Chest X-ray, PA view. Patient: 62 years old, sex M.
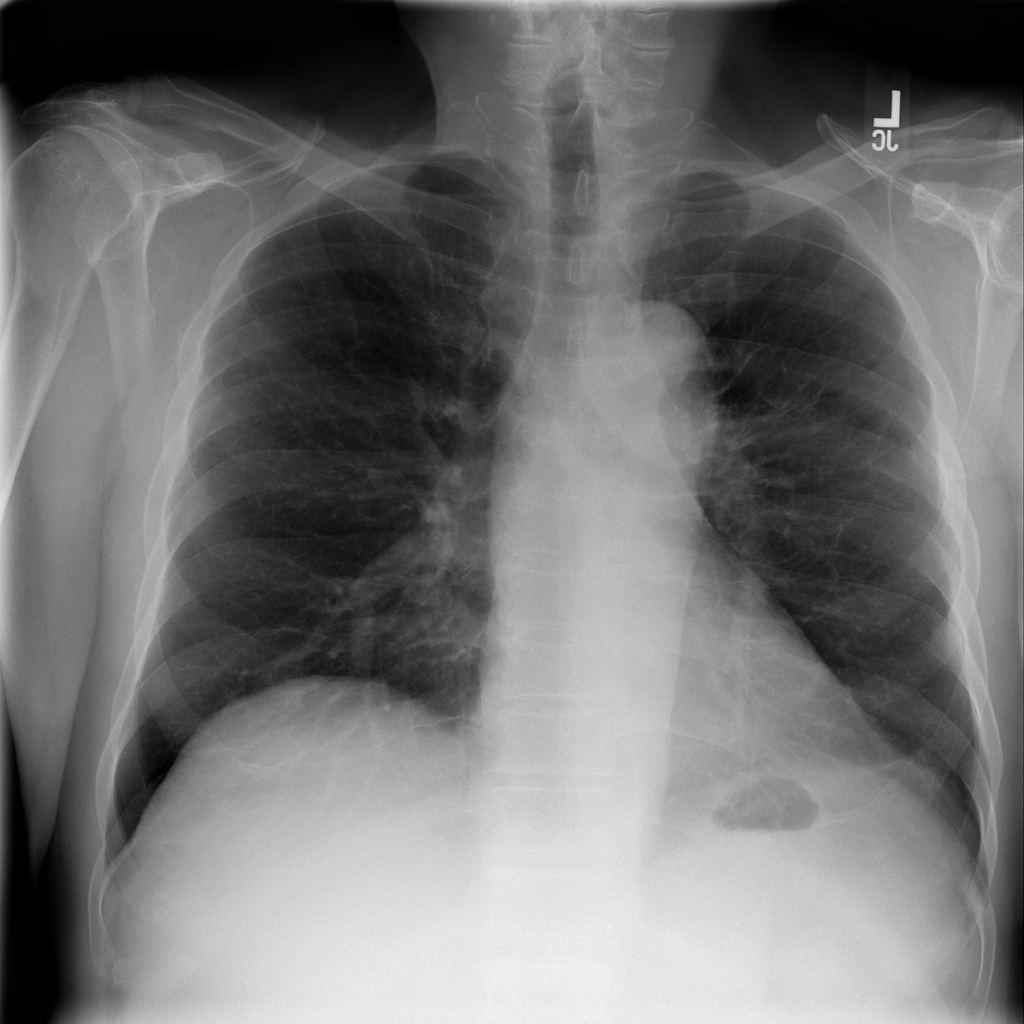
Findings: No Finding